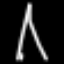
Label: The Eiffel Tower